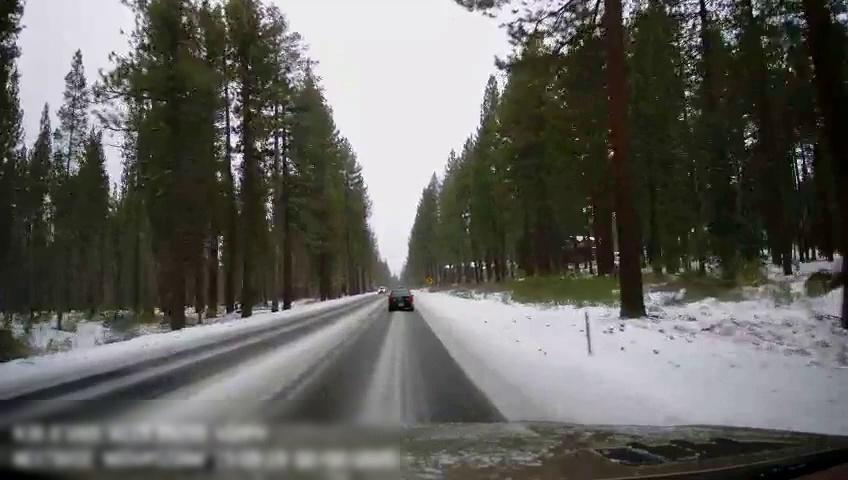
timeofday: Day
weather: Snowy
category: Drivable Space
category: Vehicles | SUV
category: Vehicles | Car
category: Lanes | Current Lane